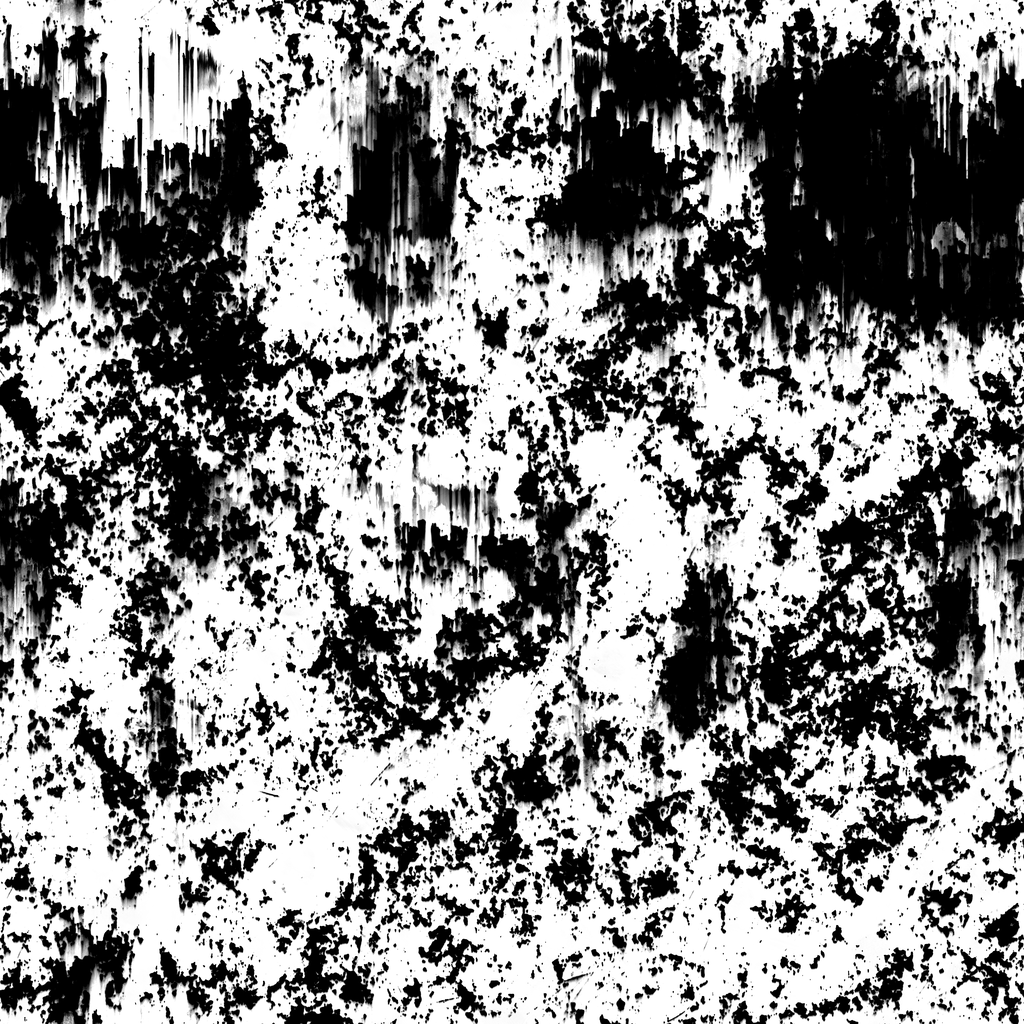
Texture map type: Metalness